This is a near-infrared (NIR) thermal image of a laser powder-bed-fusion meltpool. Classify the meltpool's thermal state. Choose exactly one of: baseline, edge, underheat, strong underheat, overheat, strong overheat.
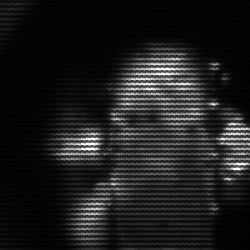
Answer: strong underheat